Question: I want to plot arrows with matplotlib so that every arrowhead is of equal size, regardless of of the actual arrow's size.
Examples:
-
The arrows are drawn using 'matplotlib.pyplot.Arrow()':
'''
# p is the point of origin, pdiff the direction
arr = plt.Arrow(p[0], p[1], pdiff[0], pdiff[1], fc=color, width=0.4)
plt.gca().add_patch(arr)
'''
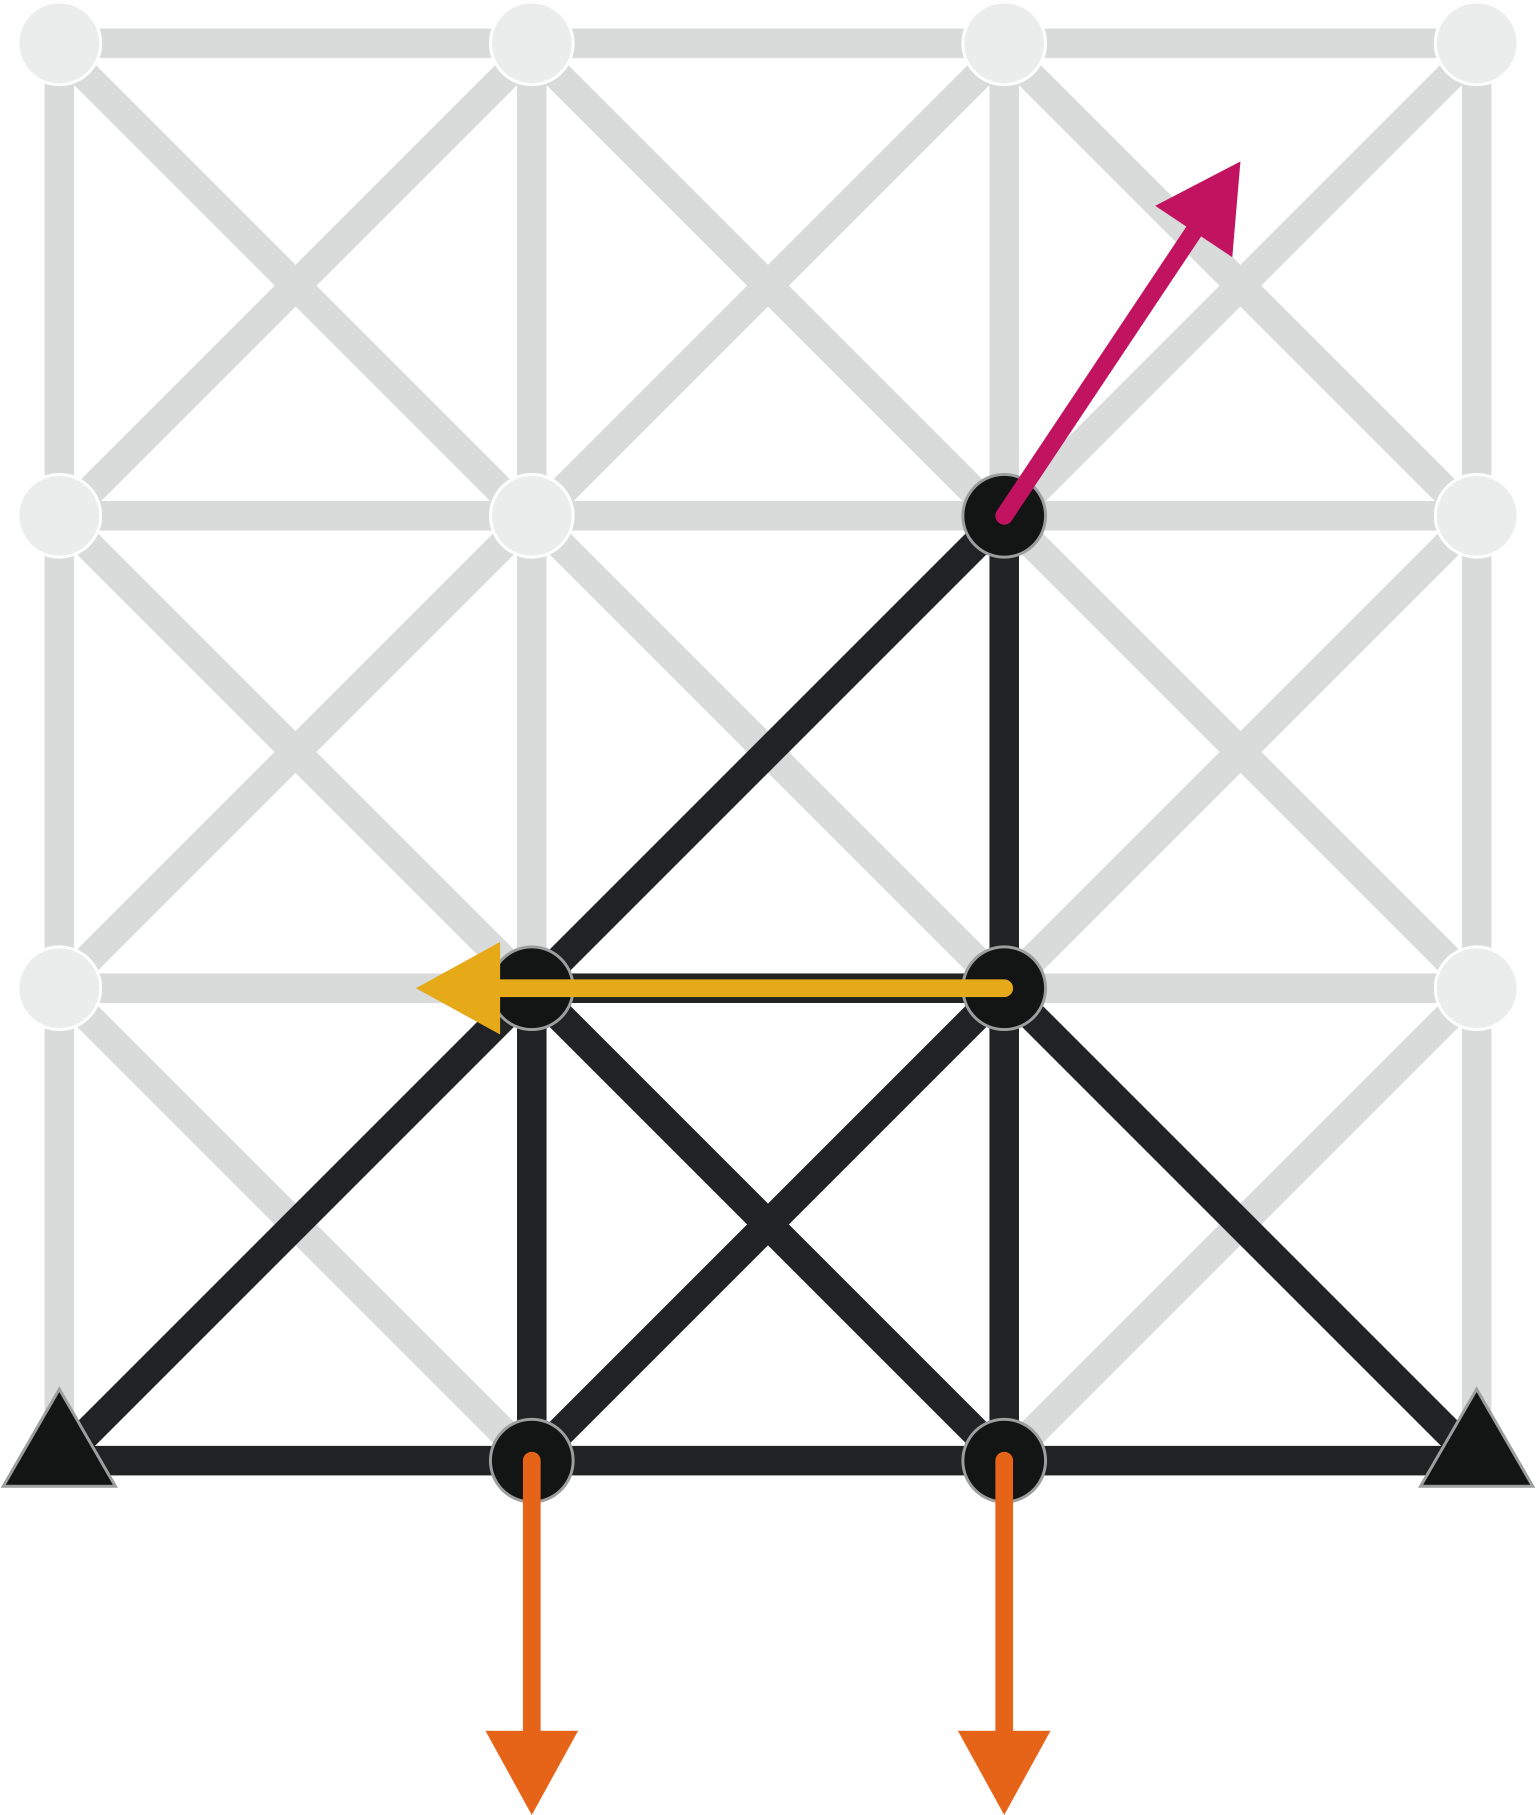
Answer: You are after 'pylab.arrow' (or 'FancyArrow'), then you can specify 'head_width' and 'head_length' so they are not relative to the size of the arrow. Here is an example:
'''
import math
import pylab
pylab.plot(range(11), range(11))
opt = {'head_width': 0.4, 'head_length': 0.4, 'width': 0.2,
'length_includes_head': True}
for i in xrange(1, 360, 20):
x = math.radians(i)*math.cos(math.radians(i))
y = math.radians(i)*math.sin(math.radians(i))
# Here is your method.
arr = pylab.Arrow(4, 6, x, y, fc='r', alpha=0.3)
pylab.gca().add_patch(arr)
# Here is the proposed method.
pylab.arrow(4, 6, x, y, alpha=0.8, **opt)
pylab.show()
'''
Which produces: